Question: What happened to my xib, I can not see anything in my xib; this project was checkout from svn; and the version of Xcode is Version 7.3.1 (7D1014)

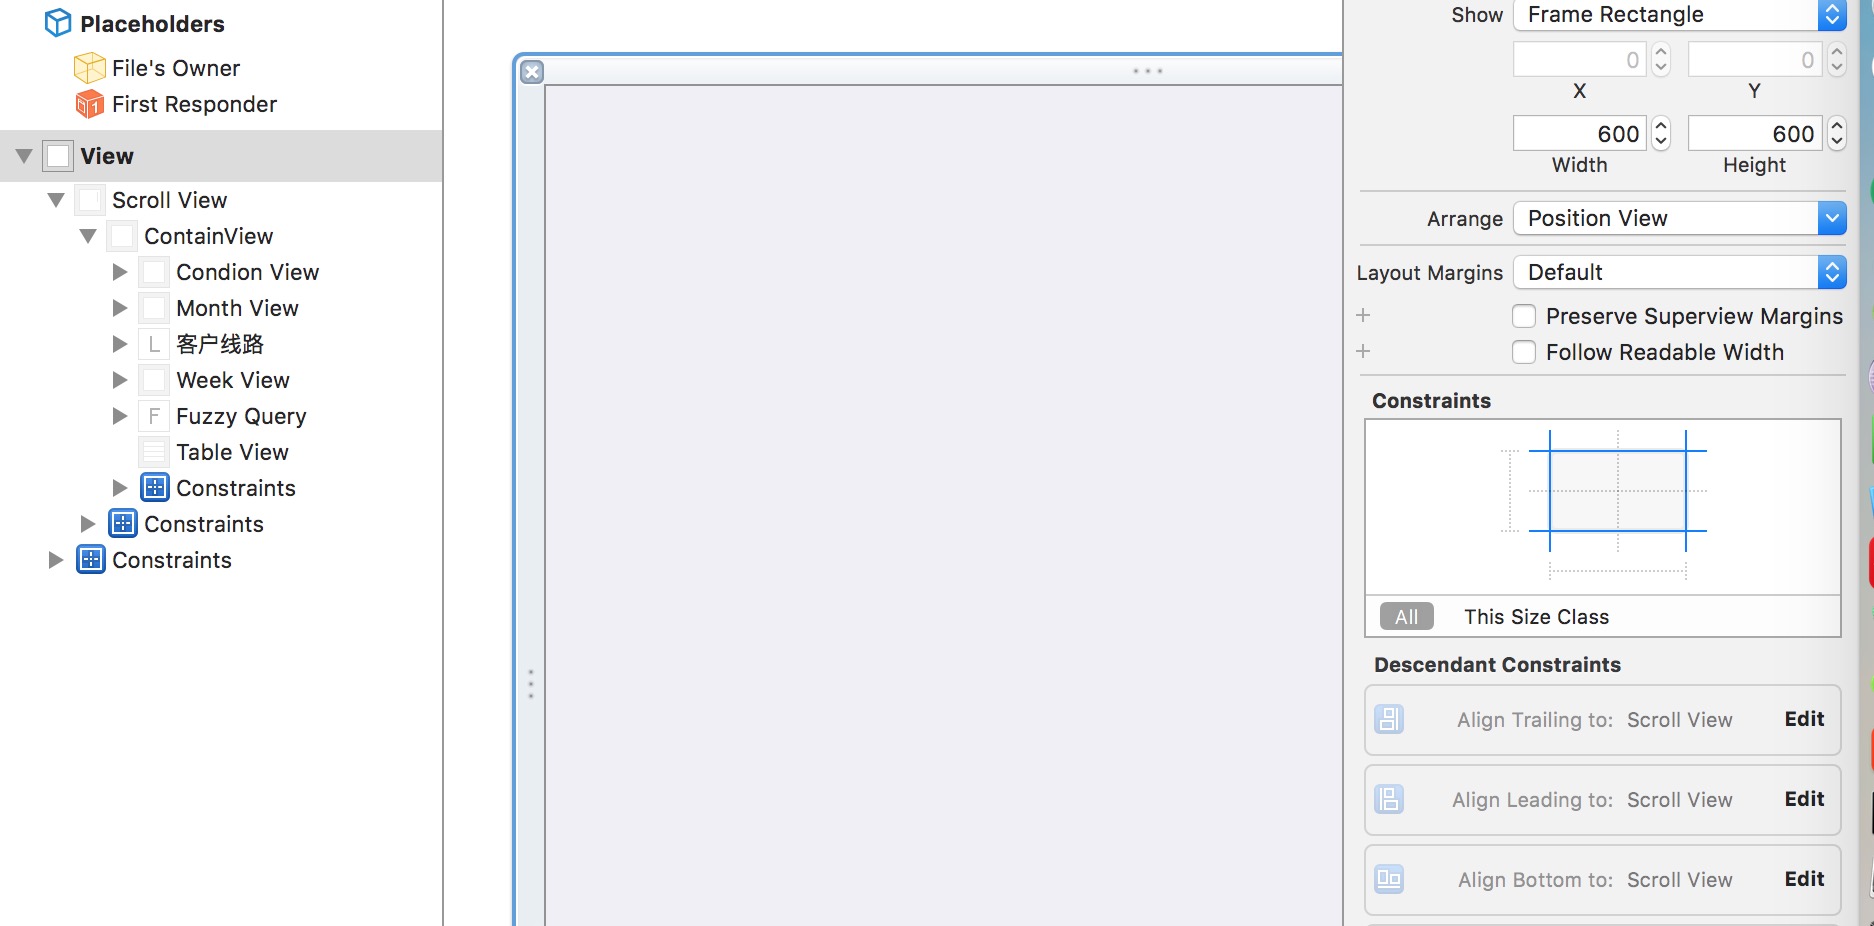
Answer: Your UI Elements has been added to different Size Class, change the size class to desired size class and you'll able to see the Elements again.
<URL>
---
<URL>